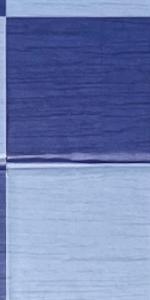
Label: Empty